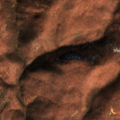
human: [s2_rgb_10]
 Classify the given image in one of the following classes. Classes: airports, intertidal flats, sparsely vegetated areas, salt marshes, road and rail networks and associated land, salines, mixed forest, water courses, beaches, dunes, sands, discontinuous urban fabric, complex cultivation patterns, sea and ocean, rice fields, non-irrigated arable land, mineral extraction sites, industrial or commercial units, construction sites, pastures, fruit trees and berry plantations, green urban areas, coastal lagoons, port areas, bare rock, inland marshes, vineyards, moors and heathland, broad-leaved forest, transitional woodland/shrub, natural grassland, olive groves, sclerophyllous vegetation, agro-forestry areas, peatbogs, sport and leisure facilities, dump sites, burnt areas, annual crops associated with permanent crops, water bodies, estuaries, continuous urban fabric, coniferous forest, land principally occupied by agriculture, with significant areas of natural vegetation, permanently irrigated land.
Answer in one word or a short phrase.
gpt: complex cultivation patterns, broad-leaved forest